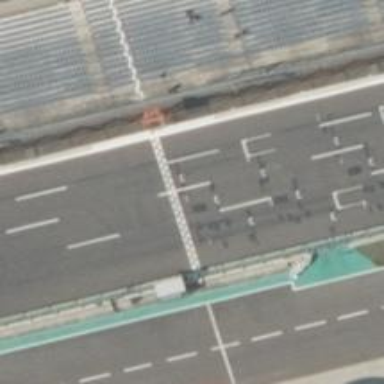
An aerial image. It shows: Raceway with start-finish line.